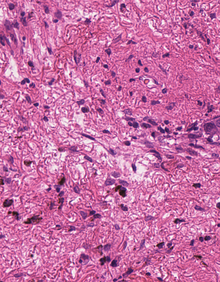
Tumor epithelial tissue: no
Tumor-associated stroma tissue: yes
Normal tissue: no